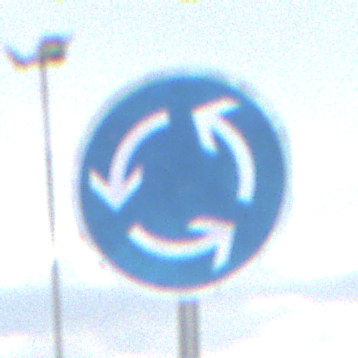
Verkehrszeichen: Kreisverkehr
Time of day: MorningAfternoon
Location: Outdoor (RoadRail)
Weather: PartlyCloudy
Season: NotSpecified
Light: Natural